Aerial crown-view tile of a tropical tree (Barro Colorado Island, Panama), acquired 20241216:
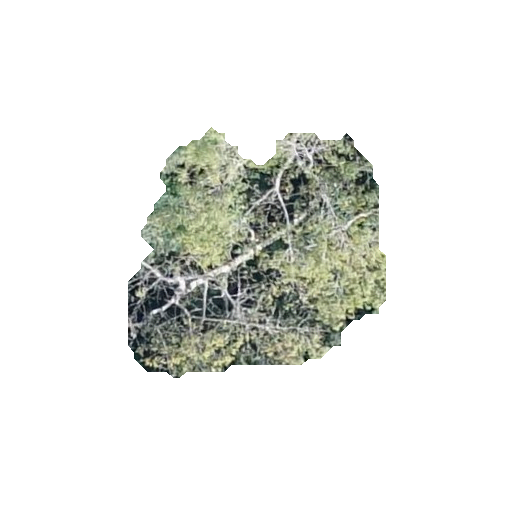
Species: Sterculia apetala
GBIF accepted scientific name: Sterculia apetala
Crown area: 71.803 m²